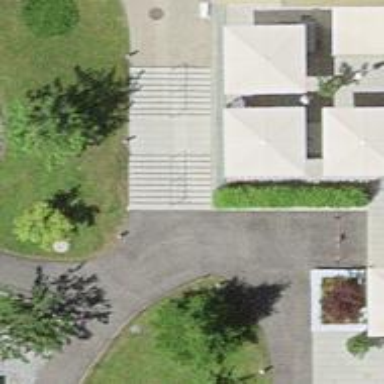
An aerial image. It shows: Set of steps on the road.